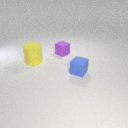
small purple rubber cube to the left of small blue rubber cube